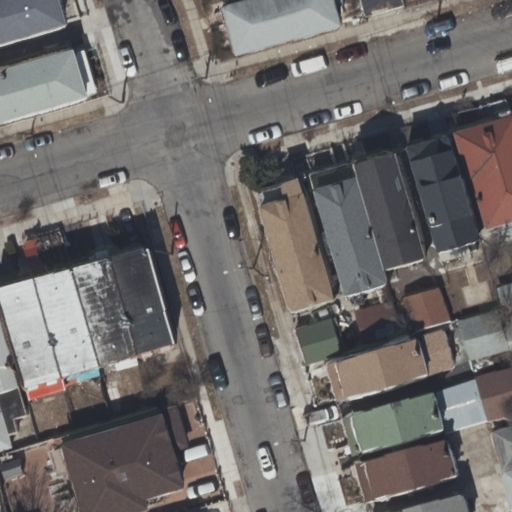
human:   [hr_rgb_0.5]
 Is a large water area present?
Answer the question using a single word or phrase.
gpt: no

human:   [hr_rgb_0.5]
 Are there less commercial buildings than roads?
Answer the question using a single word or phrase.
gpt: yes

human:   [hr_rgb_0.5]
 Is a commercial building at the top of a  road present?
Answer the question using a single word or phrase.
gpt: no

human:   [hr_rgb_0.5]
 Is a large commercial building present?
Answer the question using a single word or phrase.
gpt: no

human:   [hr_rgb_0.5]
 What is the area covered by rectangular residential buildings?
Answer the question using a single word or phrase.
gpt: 2364m2

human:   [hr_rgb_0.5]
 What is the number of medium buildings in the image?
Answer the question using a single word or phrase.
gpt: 12

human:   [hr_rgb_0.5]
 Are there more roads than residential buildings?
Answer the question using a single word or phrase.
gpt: no

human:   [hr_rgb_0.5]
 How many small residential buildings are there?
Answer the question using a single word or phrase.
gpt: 17

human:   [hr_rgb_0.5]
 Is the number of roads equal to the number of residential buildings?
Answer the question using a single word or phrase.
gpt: no

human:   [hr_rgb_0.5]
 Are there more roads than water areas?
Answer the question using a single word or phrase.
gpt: yes

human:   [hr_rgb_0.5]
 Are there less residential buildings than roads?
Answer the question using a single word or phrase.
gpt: no

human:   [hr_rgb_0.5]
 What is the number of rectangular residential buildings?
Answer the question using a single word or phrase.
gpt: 26

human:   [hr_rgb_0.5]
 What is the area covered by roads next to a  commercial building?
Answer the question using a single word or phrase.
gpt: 0m2

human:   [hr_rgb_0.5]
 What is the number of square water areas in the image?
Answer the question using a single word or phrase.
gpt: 0

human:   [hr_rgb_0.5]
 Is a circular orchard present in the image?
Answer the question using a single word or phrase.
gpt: no

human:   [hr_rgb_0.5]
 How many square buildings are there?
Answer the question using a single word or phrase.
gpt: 0

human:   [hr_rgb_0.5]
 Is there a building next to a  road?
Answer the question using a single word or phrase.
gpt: yes

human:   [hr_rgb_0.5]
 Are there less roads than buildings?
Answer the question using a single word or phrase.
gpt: yes

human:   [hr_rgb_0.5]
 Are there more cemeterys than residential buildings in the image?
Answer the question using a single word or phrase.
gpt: no

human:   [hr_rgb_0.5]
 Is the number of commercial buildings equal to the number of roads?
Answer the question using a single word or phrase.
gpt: no

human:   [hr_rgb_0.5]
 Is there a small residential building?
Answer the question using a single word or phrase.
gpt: yes

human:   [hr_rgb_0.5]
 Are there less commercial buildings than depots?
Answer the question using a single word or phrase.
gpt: no

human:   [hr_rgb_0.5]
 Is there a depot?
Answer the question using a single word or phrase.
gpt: no

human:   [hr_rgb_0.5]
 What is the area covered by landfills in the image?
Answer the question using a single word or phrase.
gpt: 0m2

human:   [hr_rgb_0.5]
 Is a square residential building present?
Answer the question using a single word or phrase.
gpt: no

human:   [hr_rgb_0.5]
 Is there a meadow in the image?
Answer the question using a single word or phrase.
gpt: no

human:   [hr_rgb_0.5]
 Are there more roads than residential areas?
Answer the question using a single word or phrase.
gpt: yes

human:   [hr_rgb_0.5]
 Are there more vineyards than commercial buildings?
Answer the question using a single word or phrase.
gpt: no

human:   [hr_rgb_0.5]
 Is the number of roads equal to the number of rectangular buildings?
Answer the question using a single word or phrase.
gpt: no

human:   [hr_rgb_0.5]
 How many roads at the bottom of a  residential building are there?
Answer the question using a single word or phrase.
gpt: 4

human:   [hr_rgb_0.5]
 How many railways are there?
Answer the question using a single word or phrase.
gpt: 0

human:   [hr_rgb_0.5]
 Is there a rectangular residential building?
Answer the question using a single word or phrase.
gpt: yes

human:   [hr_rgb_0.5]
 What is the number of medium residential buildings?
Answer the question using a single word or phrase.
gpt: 12

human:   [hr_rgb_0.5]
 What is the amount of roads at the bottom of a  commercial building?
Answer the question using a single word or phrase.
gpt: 0

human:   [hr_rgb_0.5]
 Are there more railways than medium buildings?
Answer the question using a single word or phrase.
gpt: no

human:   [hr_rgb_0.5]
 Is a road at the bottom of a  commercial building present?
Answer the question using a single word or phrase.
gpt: no